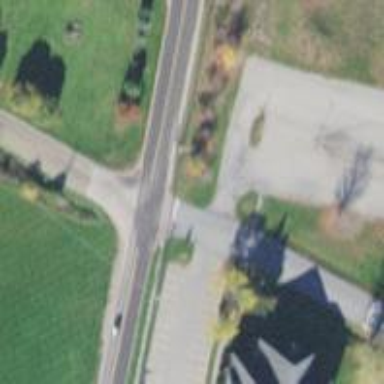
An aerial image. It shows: Marked crossing on the road.